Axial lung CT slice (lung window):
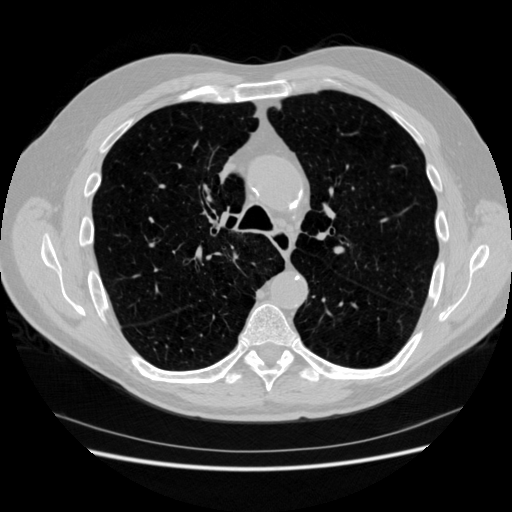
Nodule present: no